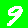
Digit: 9